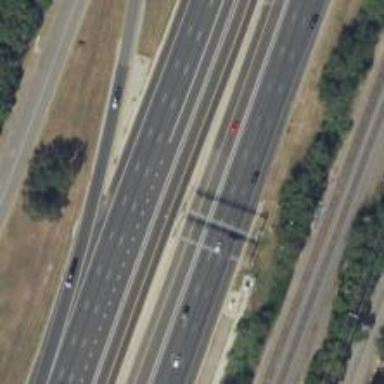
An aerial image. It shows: Toll gantry on the road.